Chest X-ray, PA view. Patient: 64 years old, sex M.
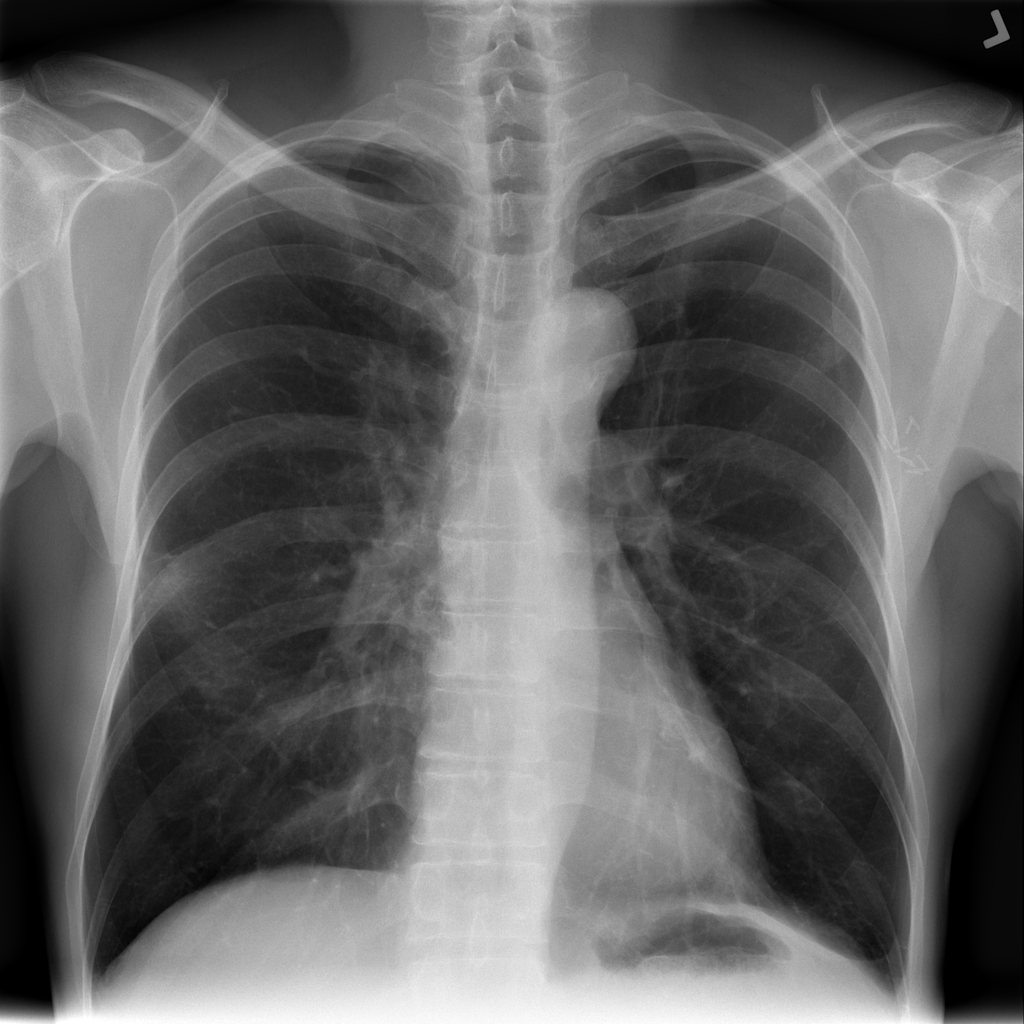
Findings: No Finding